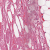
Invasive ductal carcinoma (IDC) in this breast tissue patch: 0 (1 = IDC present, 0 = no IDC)